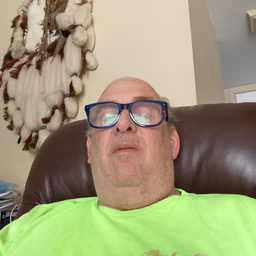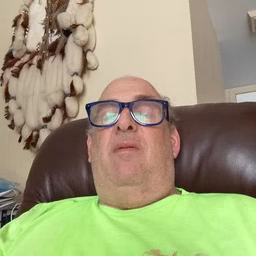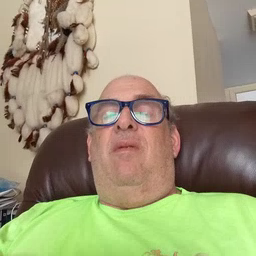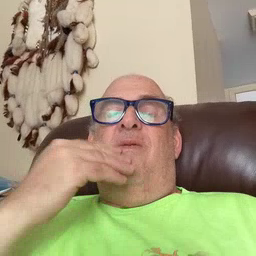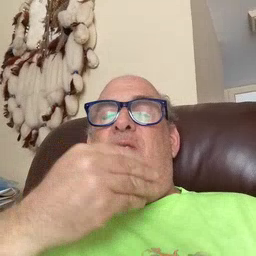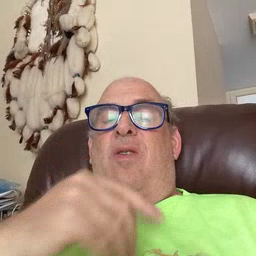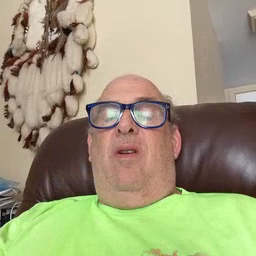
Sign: flower